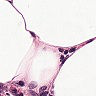
Metastatic tissue present: no